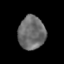
Tissue: lung
Cell type: Others
Senescence score: 0.2152
Nuclear area (px): 881
Mean DAPI intensity: 108.682